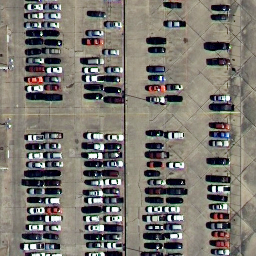
Label: parking lot